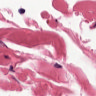
Metastatic tissue present: no